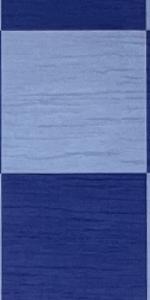
Label: Empty